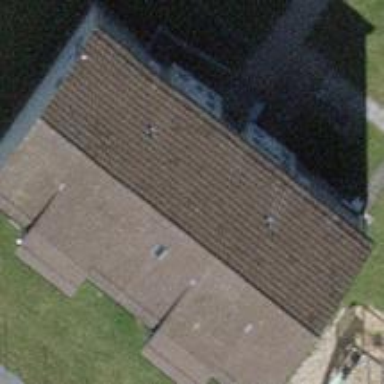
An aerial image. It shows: Gabled roof building with tile roofing. It consists of apartments.